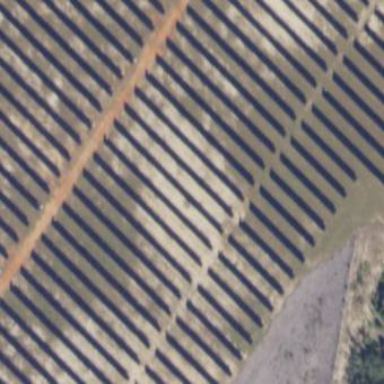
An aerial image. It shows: Solar power generator using photovoltaic method with solar photovoltaic panel types.